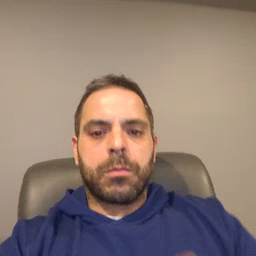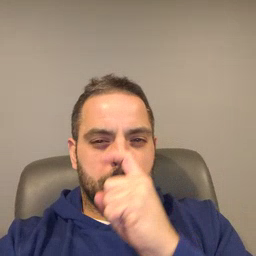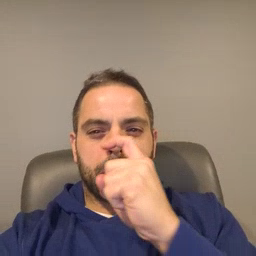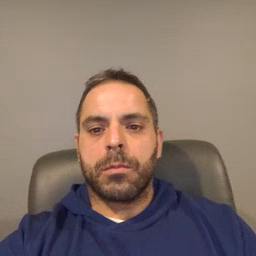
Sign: doll